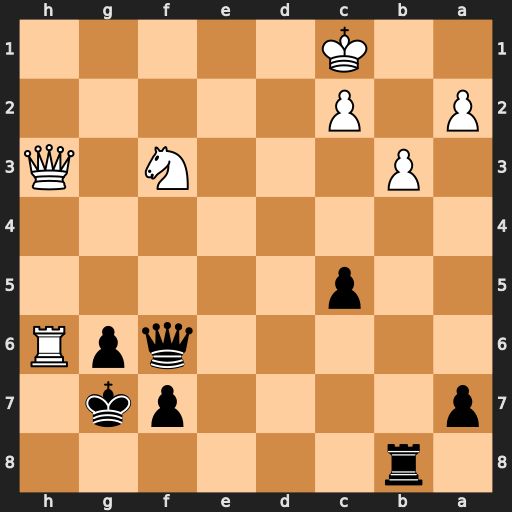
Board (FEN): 1r6/p4pk1/5qpR/2p5/8/1P3N1Q/P1P5/2K5
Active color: b
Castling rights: -
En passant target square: -
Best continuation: Qf4+ Nd2 Qxh6